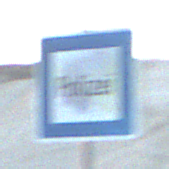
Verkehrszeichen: Polizei
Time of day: SunriseSunset
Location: Outdoor (Beach)
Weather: PartlyCloudy
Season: NotSpecified
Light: Natural